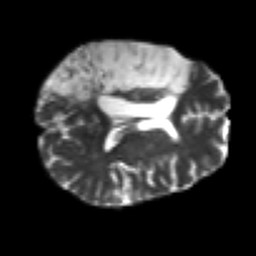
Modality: T2w
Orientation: axial
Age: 54
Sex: female
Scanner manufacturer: siemens
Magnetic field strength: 3 T
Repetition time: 7.3 s
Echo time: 0.087 s